Question: I have a page which has multiple accordions on. Each accordion has a chevron-down image displayed at the end and when you click on the title to expand the accordion, the image changes to a chevron-up image.
These work perfectly but if I have a link in on accordion that references another accordion, the referenced accordion expands as expected BUT my image doesn't change as the user didn't click on the newly expanded accordion.
How do I do this.
My '<a>' is
'''
<p><a class="collapsed" href="#SubTitle2" data-toggle="collapse" data-target="#collapseTwo">Test</a></p>
'''
Below is a screenshot of when I have clicked the link in the first accordion and it expands my second accordion.

The image for 'Heading 2' should be the 'Chevron-Up' as it is for the 'Heading 1'
This is done via my CSS as shown below
'''
.panel-heading .accordion-toggle-inforcentre:after
font-family:'Glyphicons Halflings';
content:"\e113";
position: absolute;
right: 2.5em;
.panel-heading .accordion-toggle-inforcentre.collapsed:after
content:"\e114";
'''
My complete HTML is
'''
<div class="panel-group">
<div class="panel panel-default">
<div class="panel-heading">
<h3 class="panel-title">
<a data-toggle="collapse" href="#collapseOne" class="accordion-toggle-inforcentre collapsed">Heading 1</a>
</h3>
</div>
<div id="collapseOne" class="panel-collapse collapse">
<div class="panel-body">
<p>Paragraph 1</p>
<p>Paragraph 2</p>
<p><a class="collapsed" href="#collapseTwo" data-toggle="collapse" data-target="#collapseTwo">Paragraph 3 - opens accordion below</a></p>
</div>
</div>
</div>
<div class="panel panel-default">
<div class="panel-heading">
<h3 class="panel-title">
<a data-toggle="collapse" href="#collapseTwo" class="accordion-toggle-inforcentre collapsed">Heading 2</a>
</h3>
</div>
<div id="collapseTwo" class="panel-collapse collapse">
<div class="panel-body">
<p>Paragraph 1</p>
<p>Paragraph 2</p>
<p>Paragraph 3</p>
</div>
</div>
</div>
</div>
'''
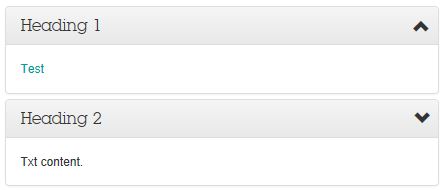
Answer: I made a local project and used bootstrap 3 based on the sample <URL> I did:
'''
.panel-heading a:after {
font-family: 'Glyphicons Halflings';
content: "\e113";
position: absolute;
right: 1.5em;
}
.panel-heading a.collapsed:after {
content: "\e114";
}
'''
and it worked well!
Update:
<URL>
OK now I understand: The problem is that the collapsed class will only change on click on the corresponding bootstrap element. So you have to manipulate the class with jQuery.
You can do this like:
'''
$('#accordion').on('show.bs.collapse', function (e) {
$(e.target).closest('.panel-default')
.find('.panel-heading a')
.removeClass('collapsed');
});
'''
I made this snipped based on my sample. I just added a custom link in the first container like:
'''
<div class="panel panel-default">
<div class="panel-heading">
<h4 class="panel-title">
<a data-toggle="collapse" data-parent="#accordion" href="#collapseOne">
Collapsible Group Item #1
</a>
</h4>
</div>
<div id="collapseOne" class="panel-collapse collapse in">
<div class="panel-body">
content A
<a data-toggle="collapse" data-parent="#accordion" href="#collapseThree">
Collapsible Group Item #1
</a>
</div>
</div>
</div>
'''
<URL>
UPDATE:
Add the class collapsed to the closes accordion parts like:
'''
<a data-toggle="collapse"
class="collapsed"
data-parent="#accordion"
href="#collapseTwo">
Collapsible Group Item #2
</a>
'''
<URL>